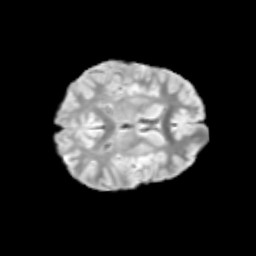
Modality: T2w
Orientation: axial
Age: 11
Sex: male
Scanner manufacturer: siemens
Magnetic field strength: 3 T
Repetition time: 3.8 s
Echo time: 0.07 s